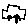
Label: car